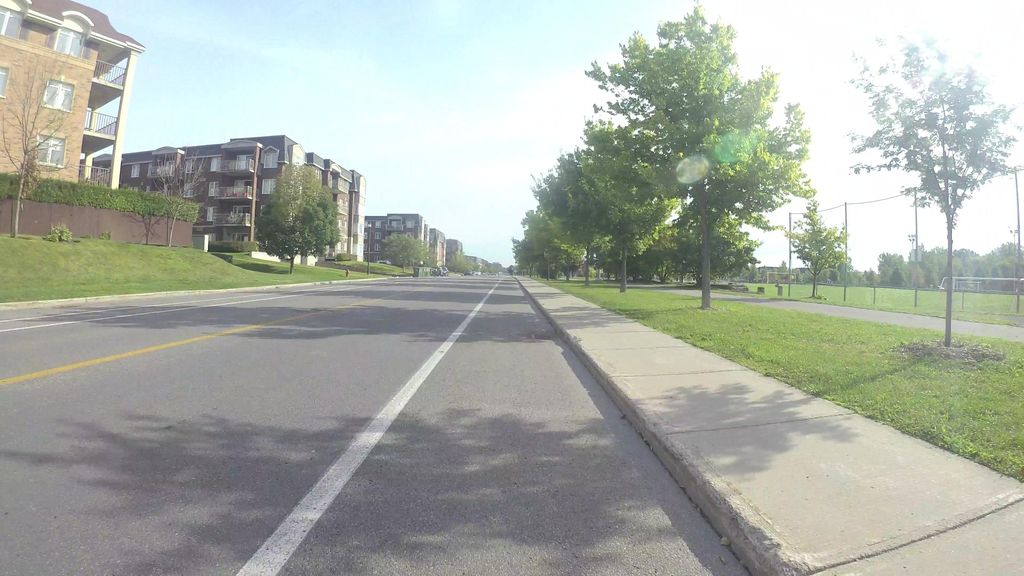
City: montreal